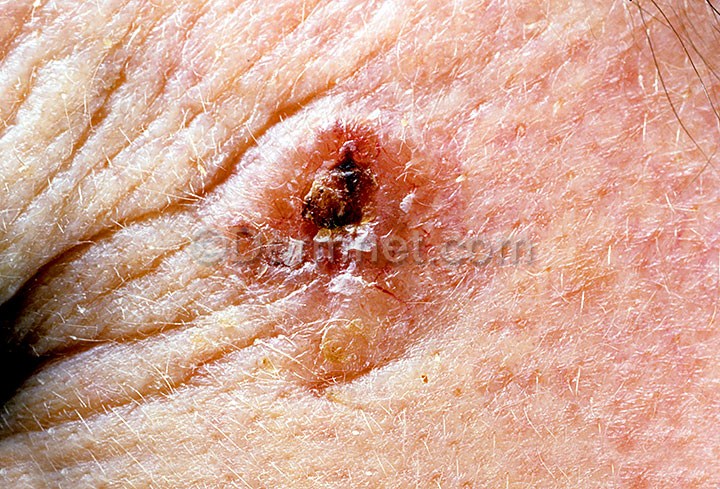
Disease: Actinic Keratosis Basal Cell Carcinoma and other Malignant Lesions